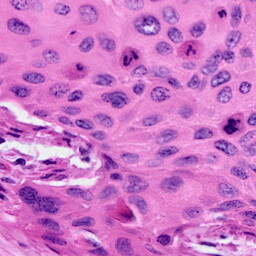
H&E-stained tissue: Cervix